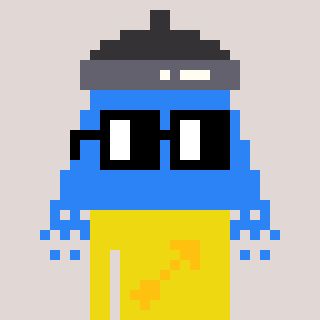
a pixel art character with square black glasses, a shower-shaped head and a yellow-colored body on a warm background